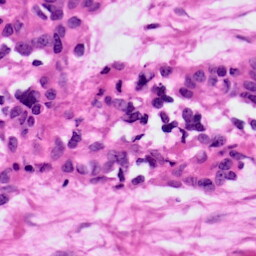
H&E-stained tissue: Ovarian